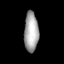
Tissue: skin
Cell type: Epithelial cells
Senescence score: 0.8876
Nuclear area (px): 557
Mean DAPI intensity: 167.162